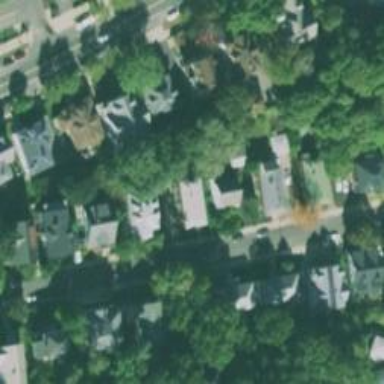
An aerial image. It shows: Residential road with separate asphalt sidewalk.